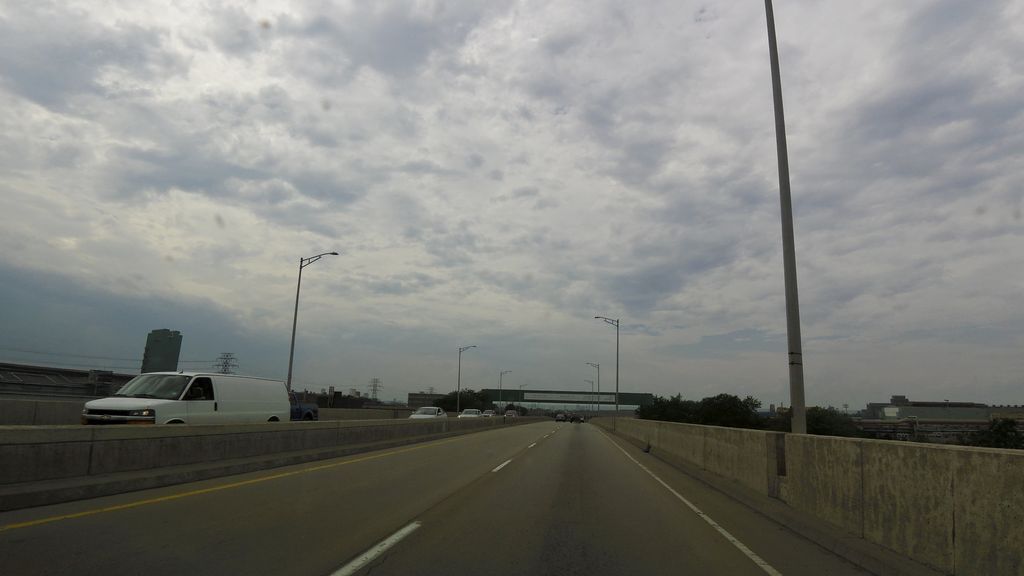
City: hamilton